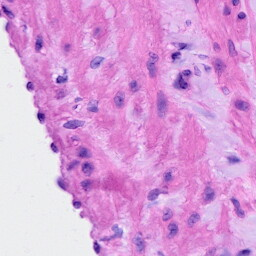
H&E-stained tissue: Ovarian